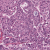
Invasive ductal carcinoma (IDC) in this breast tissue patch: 1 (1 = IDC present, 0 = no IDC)